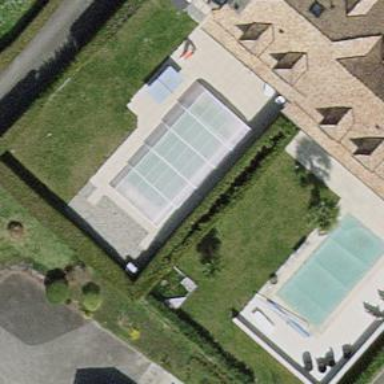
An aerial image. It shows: Swimming pool located in leisure land.